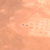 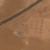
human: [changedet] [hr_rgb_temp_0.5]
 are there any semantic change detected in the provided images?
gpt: A wide street was created in the desert.